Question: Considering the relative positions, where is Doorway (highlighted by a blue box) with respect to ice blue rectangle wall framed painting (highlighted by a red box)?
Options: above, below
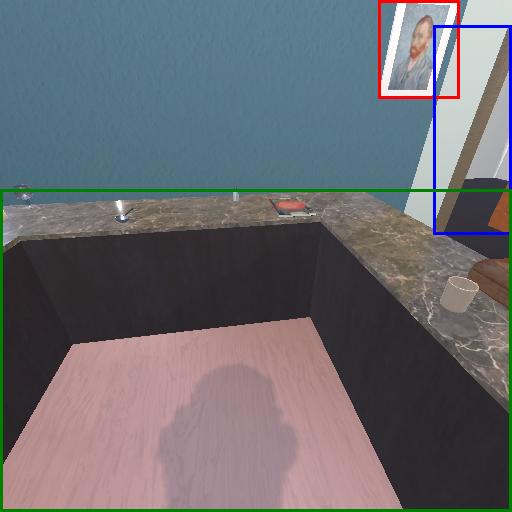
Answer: above